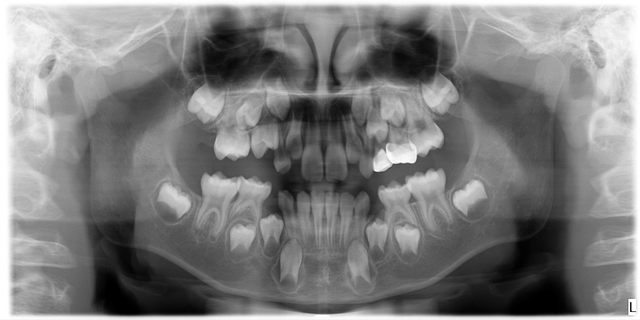
child